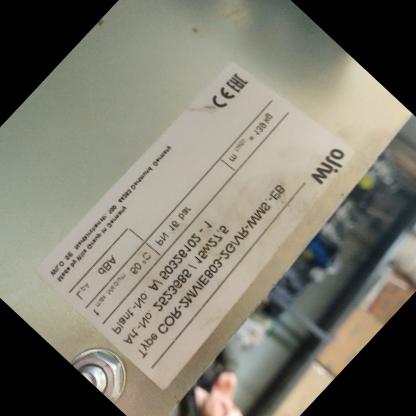
Klasa: tabliczka-znamionowa